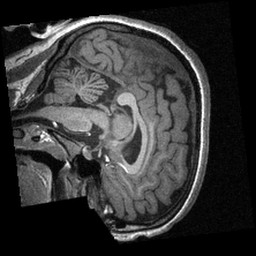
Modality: T1w
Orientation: sagittal